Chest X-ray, PA view. Patient: 46 years old, sex F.
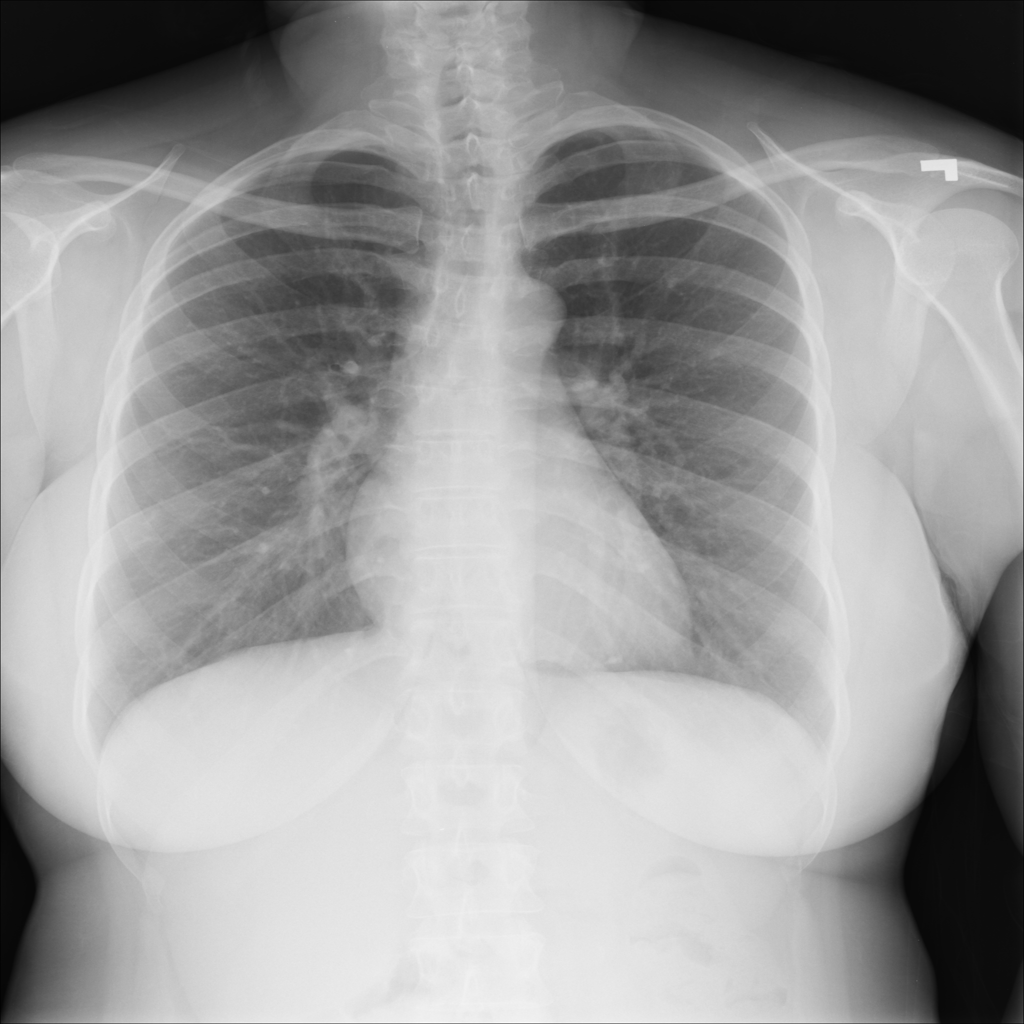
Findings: No Finding